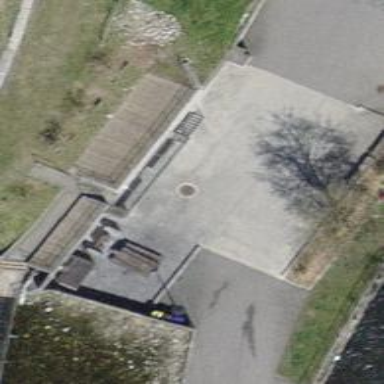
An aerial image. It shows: BBQ amenity.